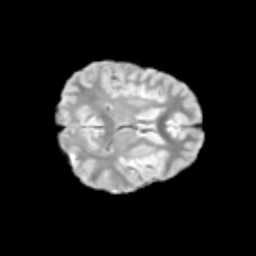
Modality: T2w
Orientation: axial
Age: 11
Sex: male
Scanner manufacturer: siemens
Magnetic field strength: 3 T
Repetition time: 3.8 s
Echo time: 0.07 s